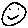
Label: smiley face